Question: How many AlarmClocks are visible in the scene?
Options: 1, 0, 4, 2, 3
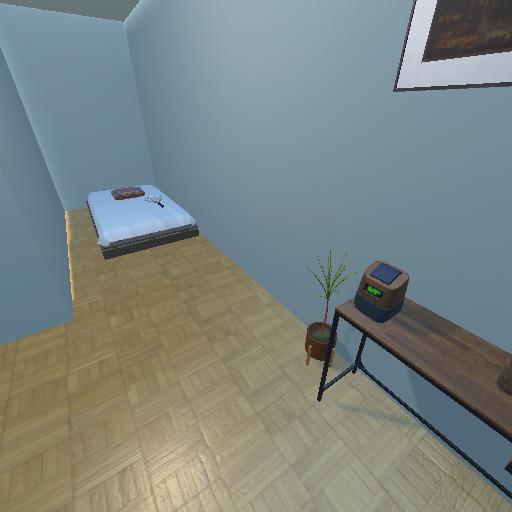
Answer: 1